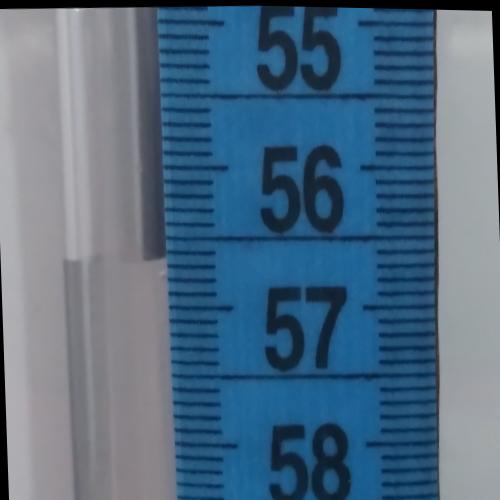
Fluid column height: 56.7 cm